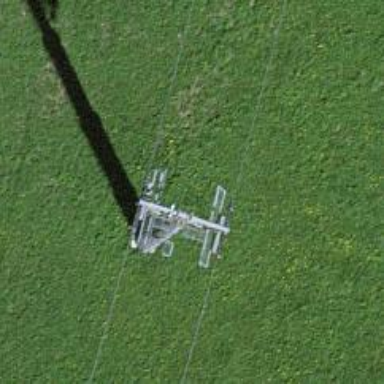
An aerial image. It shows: Pylon used for aerialway.